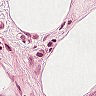
Metastatic tissue present: no